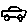
Label: car